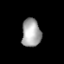
Tissue: lung
Cell type: Epithelial cells
Senescence score: 0.16
Nuclear area (px): 523
Mean DAPI intensity: 168.218